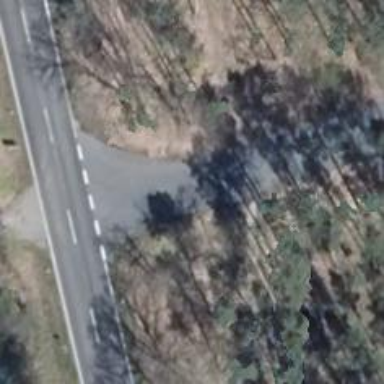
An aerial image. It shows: Unclassified road with asphalt surface.